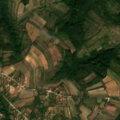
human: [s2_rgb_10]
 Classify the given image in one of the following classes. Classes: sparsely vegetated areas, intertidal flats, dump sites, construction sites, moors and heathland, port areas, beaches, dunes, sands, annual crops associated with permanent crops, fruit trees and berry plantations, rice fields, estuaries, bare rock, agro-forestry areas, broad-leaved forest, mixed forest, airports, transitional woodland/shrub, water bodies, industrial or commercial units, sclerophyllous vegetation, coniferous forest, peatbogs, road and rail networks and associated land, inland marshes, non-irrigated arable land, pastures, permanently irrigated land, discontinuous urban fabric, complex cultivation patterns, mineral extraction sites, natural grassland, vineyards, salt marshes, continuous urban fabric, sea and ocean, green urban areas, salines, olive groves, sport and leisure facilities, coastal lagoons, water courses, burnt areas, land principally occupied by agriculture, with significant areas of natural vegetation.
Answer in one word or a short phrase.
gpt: non-irrigated arable land, complex cultivation patterns, land principally occupied by agriculture, with significant areas of natural vegetation, broad-leaved forest